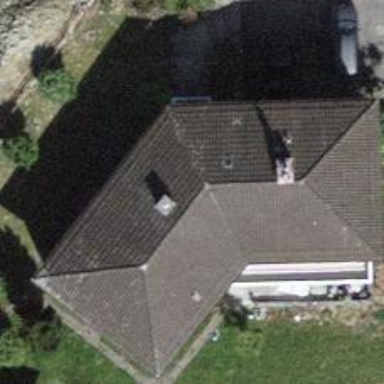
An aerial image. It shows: Building with ridged roof.